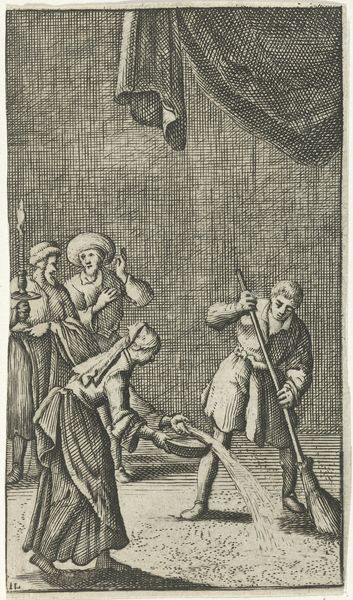
Titel: Christen kijkt toe hoe een man en vrouw de vloer schoonmaken
Künstler: Jan Luyken
Standort: Amsterdam
Institution: Rijksmuseum
Schlagwörter: femme, gravure, eau, couple, drap, bougie, servante, grain, blé, serviteur, verser, laver, ménage, balai, homm, ivraie